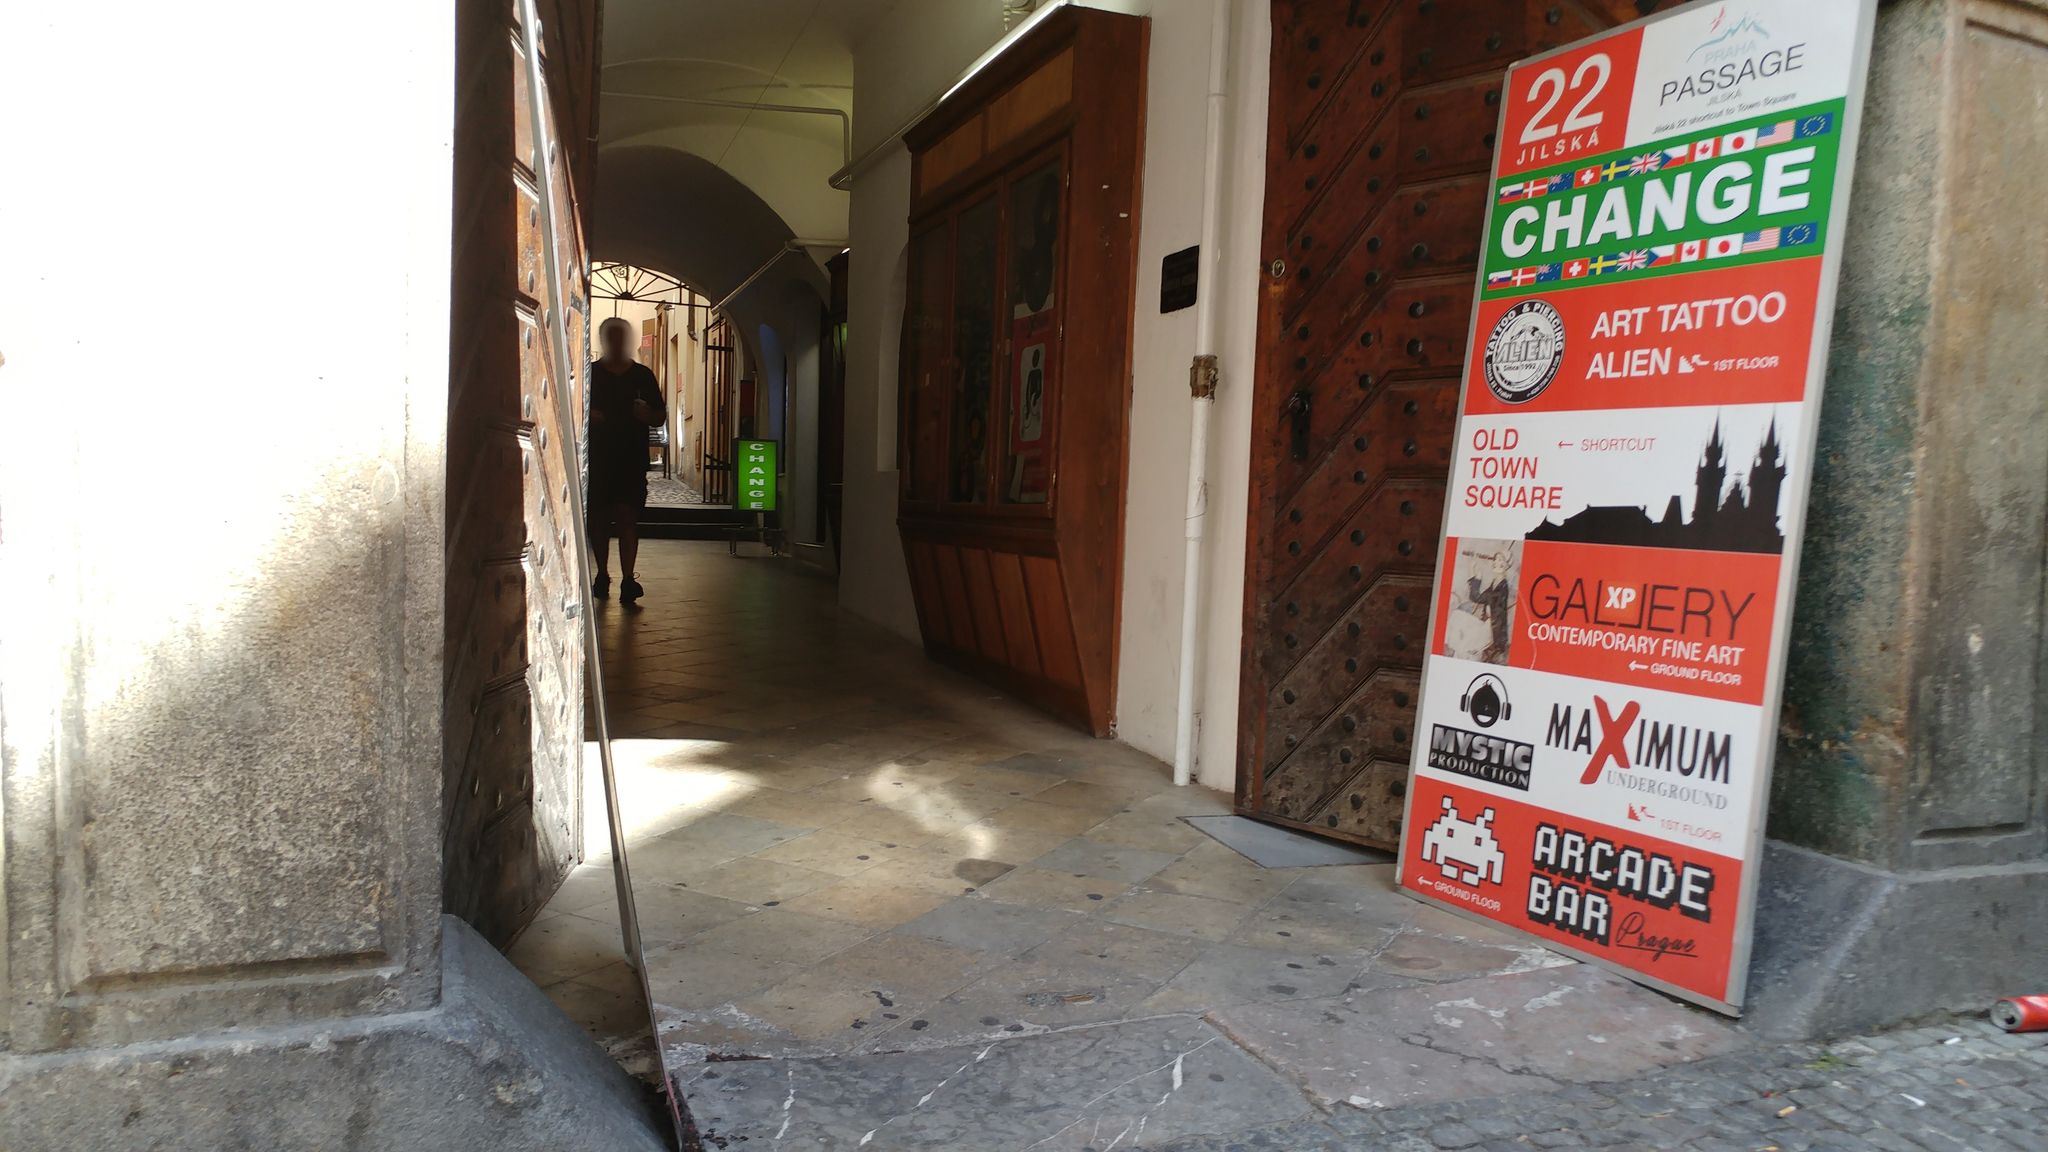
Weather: clear
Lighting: day
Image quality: good
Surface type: walking surface
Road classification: steps, footway, service
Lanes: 1
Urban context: urban centre
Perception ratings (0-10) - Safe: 4.54, Lively: 3.63, Beautiful: 2.97, Boring: 6.29, Depressing: 6, Wealthy: 1.88